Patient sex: F
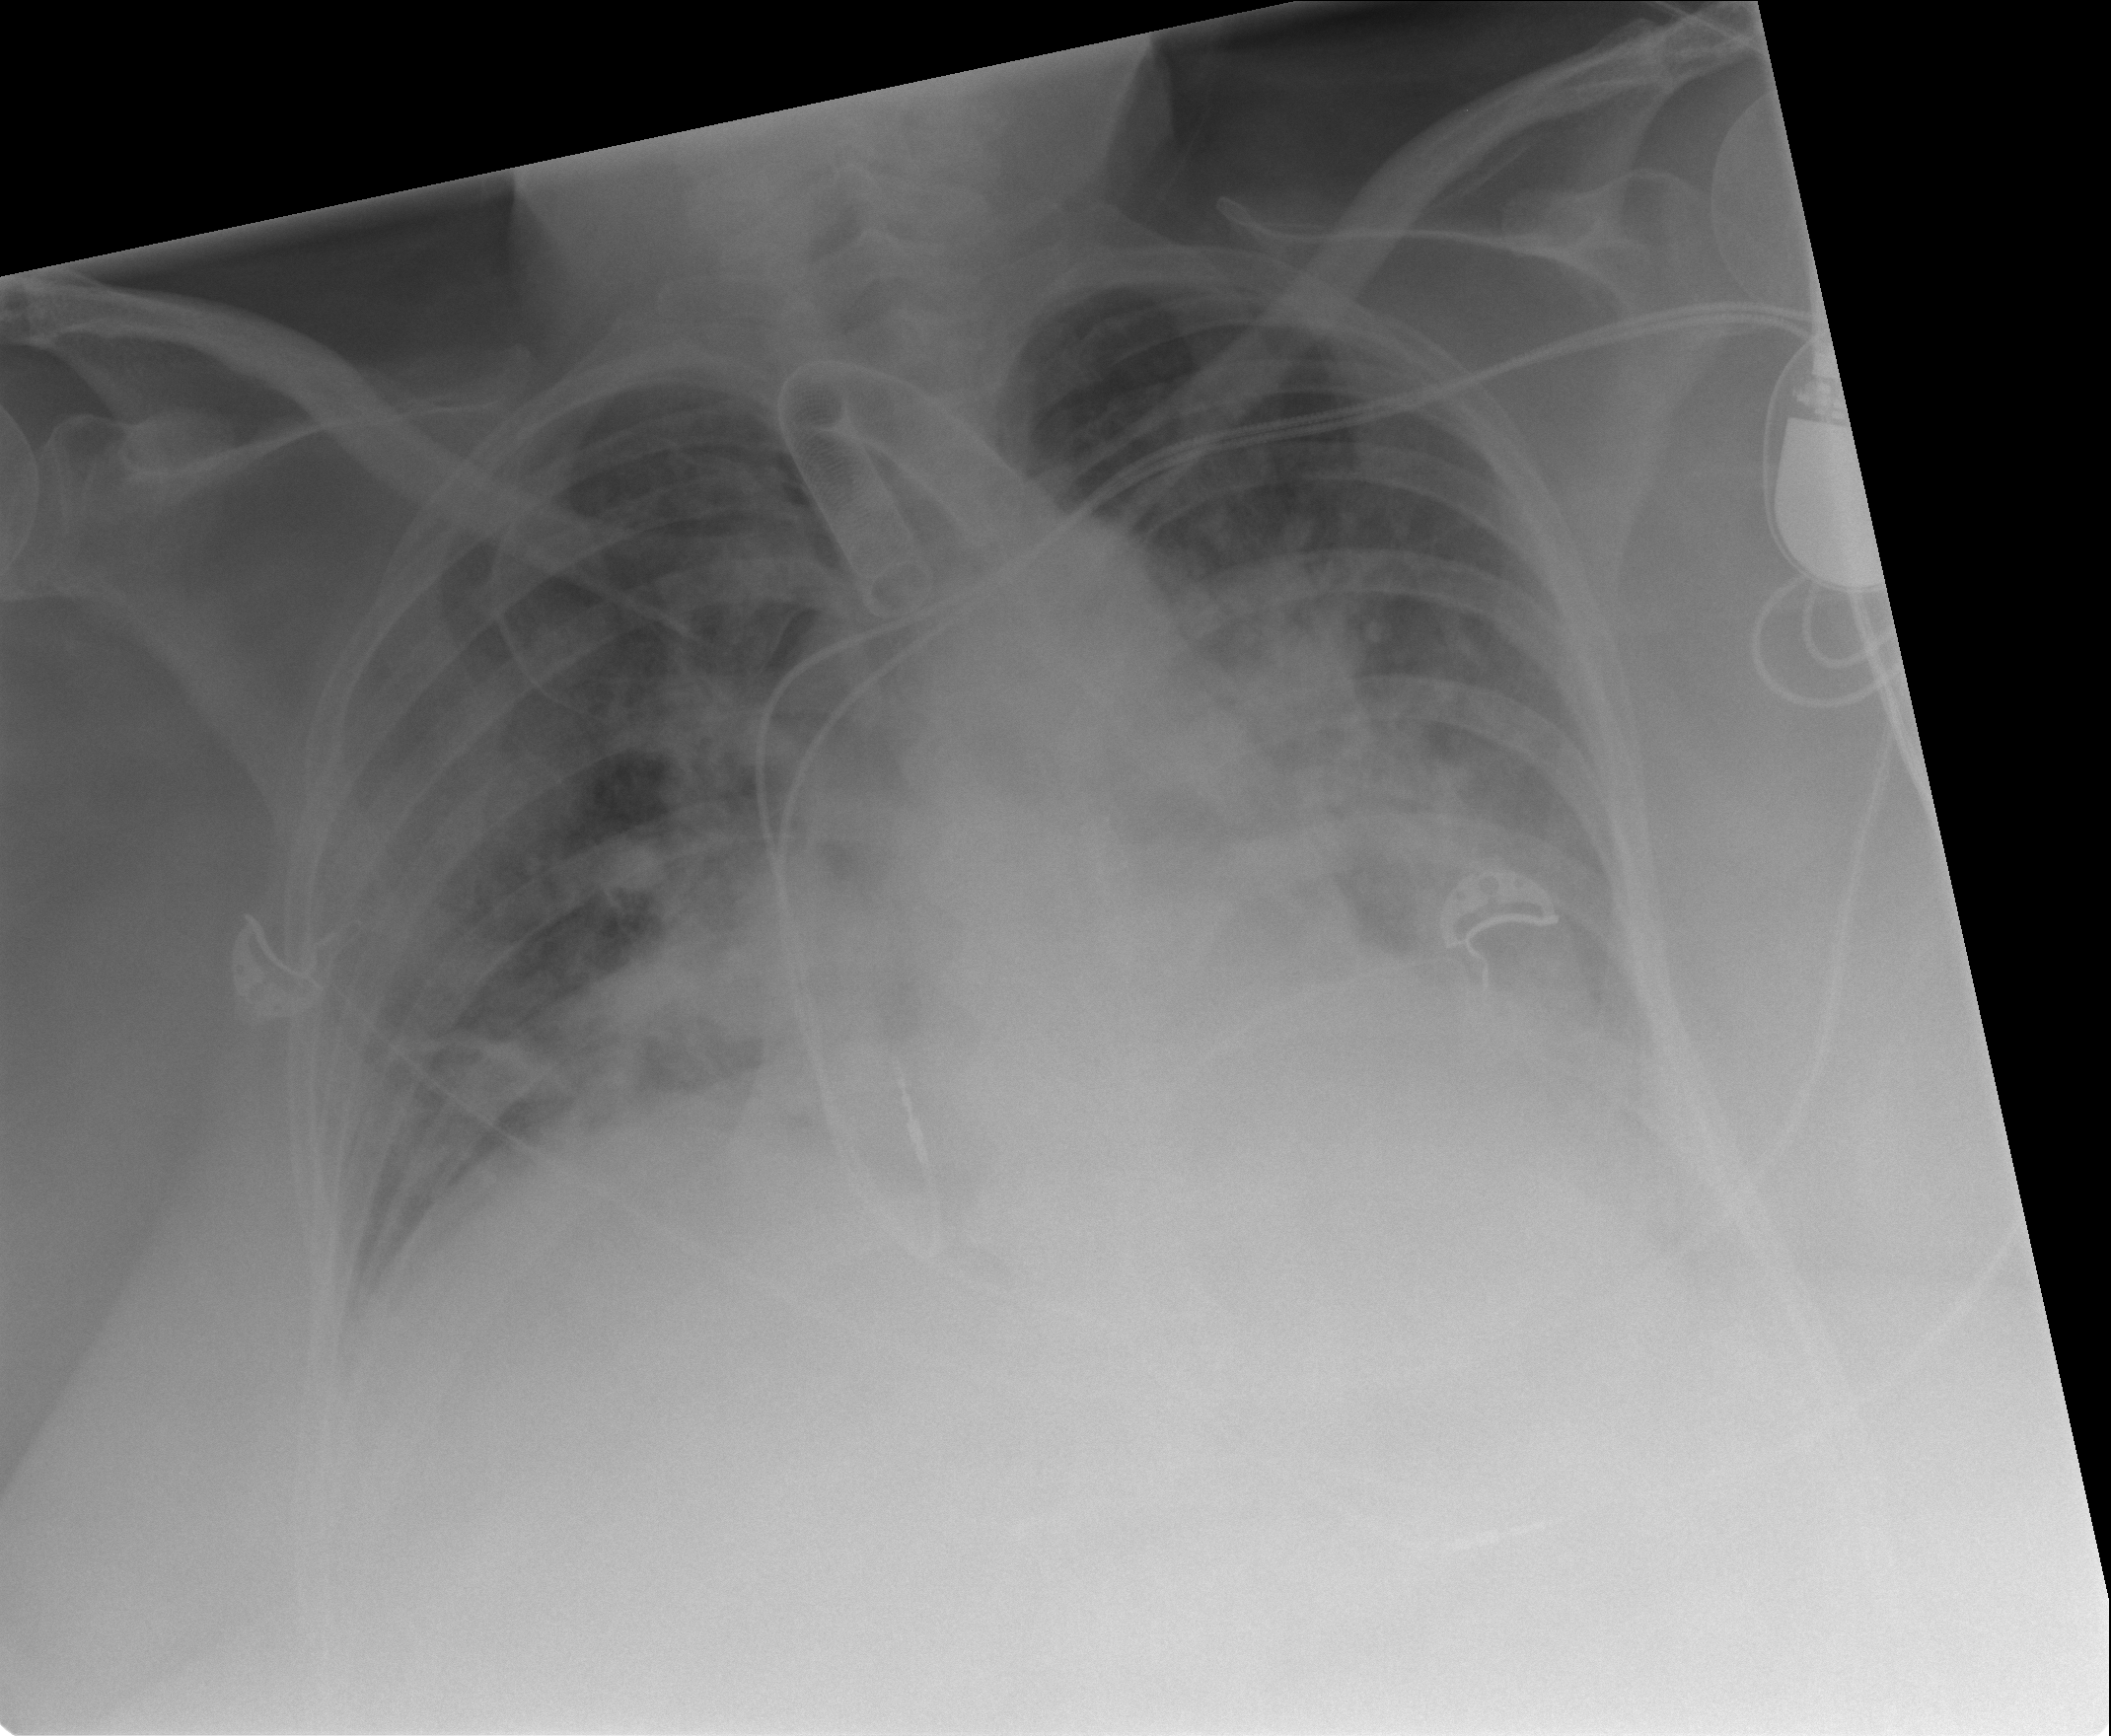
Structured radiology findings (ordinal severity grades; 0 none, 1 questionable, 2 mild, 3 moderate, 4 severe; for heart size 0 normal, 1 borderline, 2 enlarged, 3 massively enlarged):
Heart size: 0
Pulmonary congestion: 2
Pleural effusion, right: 0
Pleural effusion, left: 2
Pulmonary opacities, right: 2
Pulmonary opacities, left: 2
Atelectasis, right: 0
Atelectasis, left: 2